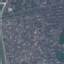
Land use / land cover class: Residential